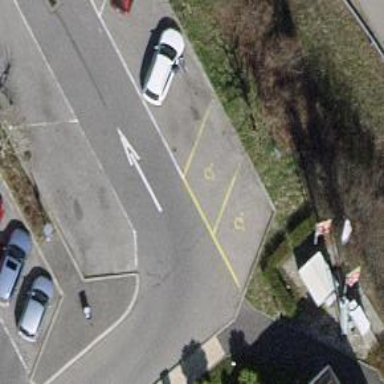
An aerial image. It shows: Rest area on the road.